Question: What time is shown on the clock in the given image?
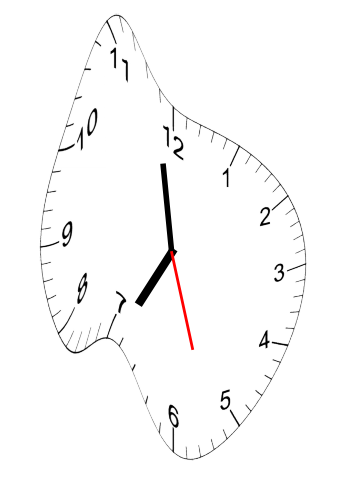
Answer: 06:58:27